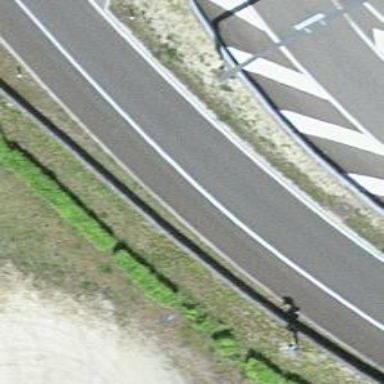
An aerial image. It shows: Trunk link highway.